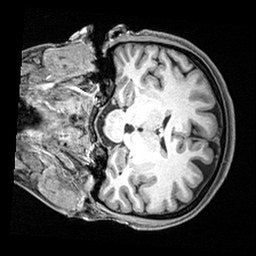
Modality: T1w
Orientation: coronal
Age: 21
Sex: female
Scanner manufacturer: siemens
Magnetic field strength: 3 T
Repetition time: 2.4 s
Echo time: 0.00217 s